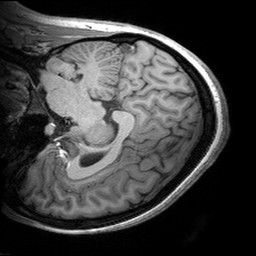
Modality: T1w
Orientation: sagittal
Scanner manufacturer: siemens
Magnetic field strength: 3 T
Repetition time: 2.53 s
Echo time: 0.00299 s